Field crop: maize
Growth stage: 1
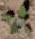
Species: chenopodium